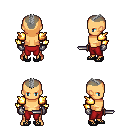
a pixel art fantasy rpg character, male body template, human, tanned skin, gold arm armor, red pants, gray short mohawk hairstyle, metal gloves, ghillies, dagger, four views (front, back, left, right), 2x2 character sprite sheet, small pixel art, hard edges, no anti-aliasing